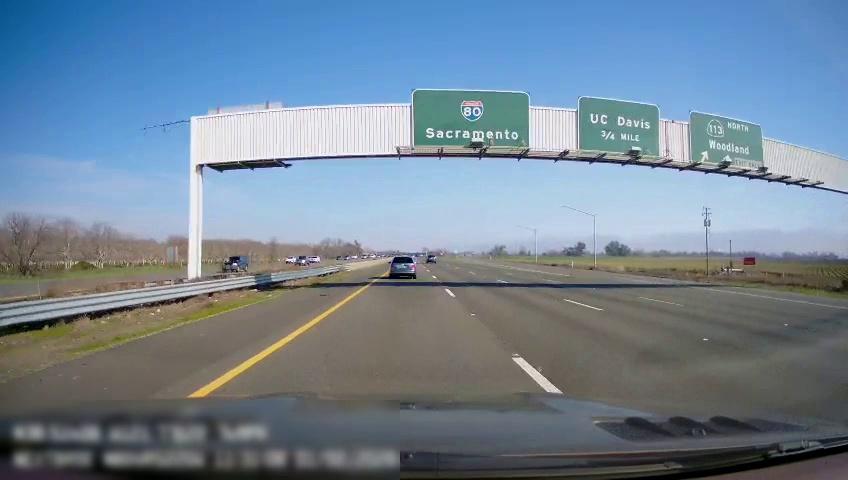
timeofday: Day
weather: Sunny
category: Drivable Space
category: Drivable Space
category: Vehicles | SUV
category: Vehicles | Truck
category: Vehicles | SUV
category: Vehicles | SUV
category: Vehicles | Car
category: Vehicles | SUV
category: Lanes | Current Lane
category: Lanes | Current Lane
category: Lanes | Alternate Lane
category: Lanes | Alternate Lane
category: Lanes | Alternate Lane
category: Lanes | Alternate Lane
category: Lanes | Opposite Lane
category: Traffic | Signs
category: Traffic | Signs
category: Traffic | Signs